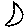
Label: moon